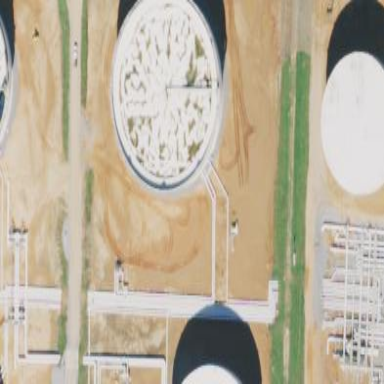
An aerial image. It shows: Storage tank which is man-made.